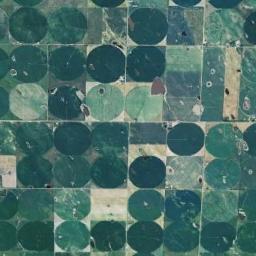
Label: circular_farmland